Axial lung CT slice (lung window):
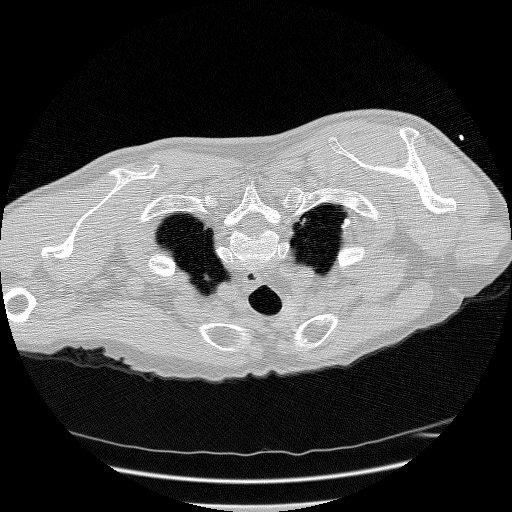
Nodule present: no